Question: I need to update the data on my server.
- 'GET'- -
I'm able to 'GET' the data from server but unable to display it in the text box
'''
<Grid x:Name="ContentPanel" Margin="12,157,12,4" Grid.RowSpan="2">
<TextBlock HorizontalAlignment="Left" Height="30" Margin="20,67,0,0" TextWrapping="Wrap" Text="Name" VerticalAlignment="Top" Width="65"/>
<TextBox x:Name="txt_name" HorizontalAlignment="Left" Height="73" Margin="121,42,0,0" TextWrapping="Wrap" VerticalAlignment="Top" Width="315" BorderThickness="0" InputScope="PersonalFullName"/>
</Grid>
'''
'''
private async void PhoneApplicationPage_Loaded(object sender, RoutedEventArgs e)
{
String OrganizationResult;
if (NavigationContext.QueryString.ContainsKey("selectedItem"))
{
OrganizationResult = NavigationContext.QueryString["selectedItem"];
string[] content = OrganizationResult.Split(',');
string value = content[0];
String id = value.Replace("{ id = ", "");
Organization[] org;
org = await client.searchOrganizationdetails(id);
if (org != null)
{
var query = from c in org
select new
{
// Need to display the contents in textbox
// Eg:txt_name.Text=c.name
};
}
}
}
'''

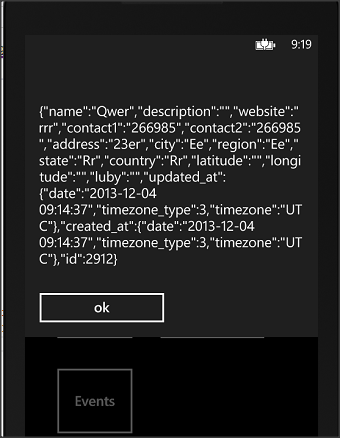
Answer: If you need to bind to a list
Assuming you collection is of the type
'''
public class Organization
{
public string Name { get; set; }
public string Address { get; set; }
}
'''
Your xaml should look like
'''
<ListBox x:Name="lstOrganisations">
<ListBox.ItemTemplate>
<DataTemplate>
<StackPanel>
<TextBlock Text="{Binding Name}" />
<TextBox Text="{Binding Address}" />
</StackPanel>
</DataTemplate>
</ListBox.ItemTemplate>
</ListBox>
'''
Bind with
lstOrganisations.ItemSource = org;